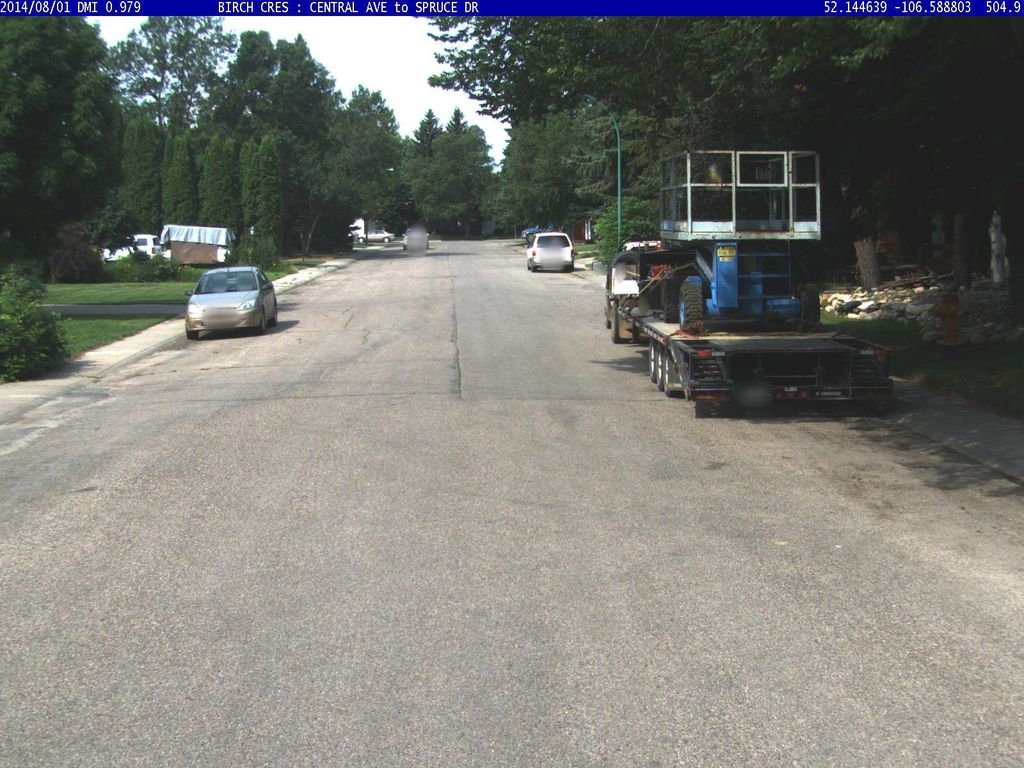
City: saskatoon